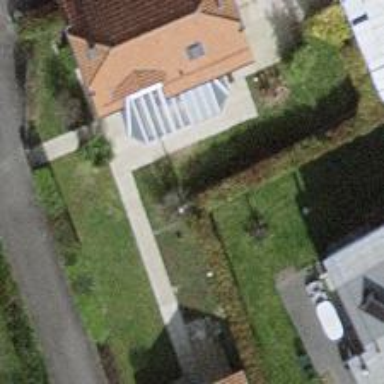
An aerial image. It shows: Garden surrounded by fence.